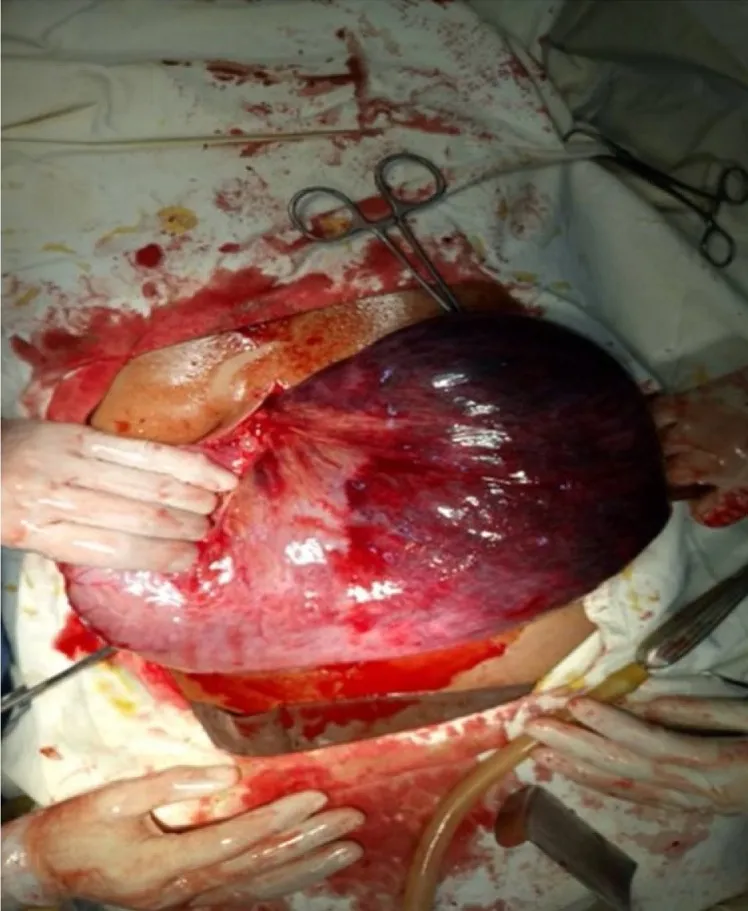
Necrosed fundus of acute gastric volvulus.
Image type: medical_photograph (other_medical_photograph)